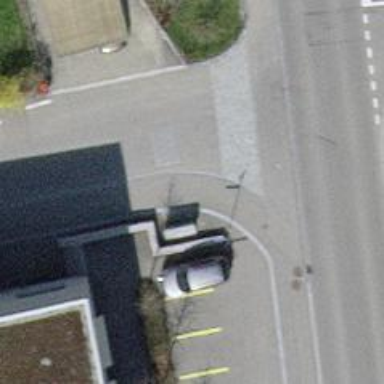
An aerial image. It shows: Street cabinet meant for power infrastructure.